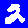
Digit: 2